Field crop: maize
Growth stage: 1
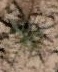
Species: salsola